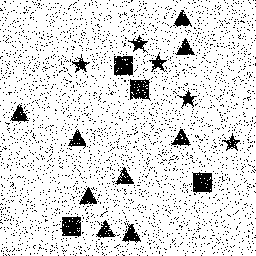
Squares: 4
Triangles: 9
Stars: 5
Total shapes: 18